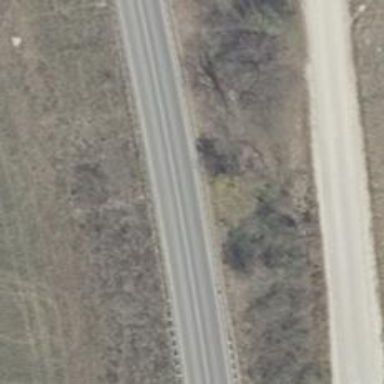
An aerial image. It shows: Unclassified road with asphalt surface. The road has lane markings and is built on embankment.